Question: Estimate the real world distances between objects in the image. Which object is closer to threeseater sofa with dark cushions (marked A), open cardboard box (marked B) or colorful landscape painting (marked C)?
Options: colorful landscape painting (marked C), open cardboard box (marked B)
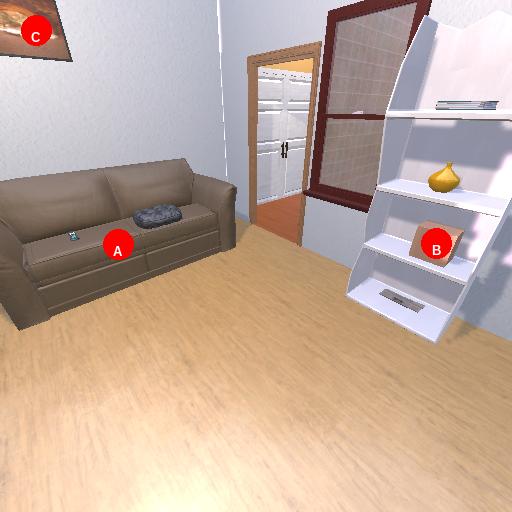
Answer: colorful landscape painting (marked C)